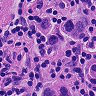
Metastatic tissue present: yes